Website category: university
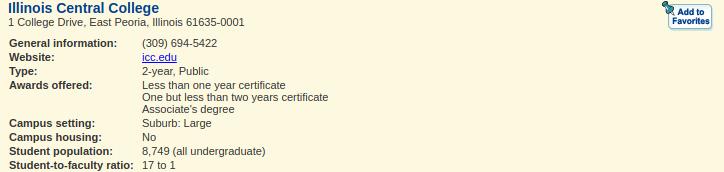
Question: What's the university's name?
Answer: Illinois Central College

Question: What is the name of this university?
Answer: Illinois Central College

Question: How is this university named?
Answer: Illinois Central College

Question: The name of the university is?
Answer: Illinois Central College

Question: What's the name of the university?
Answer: Illinois Central College

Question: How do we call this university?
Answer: Illinois Central College

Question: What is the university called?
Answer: Illinois Central College

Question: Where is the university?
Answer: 1 College Drive, East Peoria, Illinois 61635-0001

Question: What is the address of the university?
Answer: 1 College Drive, East Peoria, Illinois 61635-0001

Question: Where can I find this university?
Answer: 1 College Drive, East Peoria, Illinois 61635-0001

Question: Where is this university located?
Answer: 1 College Drive, East Peoria, Illinois 61635-0001

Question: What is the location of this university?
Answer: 1 College Drive, East Peoria, Illinois 61635-0001

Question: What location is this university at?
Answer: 1 College Drive, East Peoria, Illinois 61635-0001

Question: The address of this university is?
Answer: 1 College Drive, East Peoria, Illinois 61635-0001

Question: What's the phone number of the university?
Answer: (309) 694-5422

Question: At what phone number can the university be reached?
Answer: (309) 694-5422

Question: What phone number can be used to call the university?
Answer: (309) 694-5422

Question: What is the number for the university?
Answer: (309) 694-5422

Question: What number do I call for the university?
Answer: (309) 694-5422

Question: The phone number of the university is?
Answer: (309) 694-5422

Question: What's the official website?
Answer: icc.edu

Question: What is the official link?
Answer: icc.edu

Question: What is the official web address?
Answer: icc.edu

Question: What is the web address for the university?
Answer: icc.edu

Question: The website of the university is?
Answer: icc.edu

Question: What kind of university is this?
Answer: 2-year, Public

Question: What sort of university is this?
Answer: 2-year, Public

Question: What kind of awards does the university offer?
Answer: Less than one year certificate One but less than two years certificate Associate's degree

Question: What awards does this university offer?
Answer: Less than one year certificate One but less than two years certificate Associate's degree

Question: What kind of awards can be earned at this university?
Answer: Less than one year certificate One but less than two years certificate Associate's degree

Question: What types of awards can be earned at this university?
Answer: Less than one year certificate One but less than two years certificate Associate's degree

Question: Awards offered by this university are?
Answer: Less than one year certificate One but less than two years certificate Associate's degree

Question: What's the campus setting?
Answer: Suburb: Large

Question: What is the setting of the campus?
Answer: Suburb: Large

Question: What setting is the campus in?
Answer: Suburb: Large

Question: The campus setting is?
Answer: Suburb: Large

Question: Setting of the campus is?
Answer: Suburb: Large

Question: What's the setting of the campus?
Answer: Suburb: Large

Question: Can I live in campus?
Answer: No

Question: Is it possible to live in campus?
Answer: No

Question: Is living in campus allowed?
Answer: No

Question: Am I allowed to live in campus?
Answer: No

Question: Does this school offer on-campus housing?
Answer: No

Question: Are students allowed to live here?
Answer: No

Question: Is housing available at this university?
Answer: No

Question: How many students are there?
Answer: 8,749 (all undergraduate)

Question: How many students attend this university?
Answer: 8,749 (all undergraduate)

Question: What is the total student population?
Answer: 8,749 (all undergraduate)

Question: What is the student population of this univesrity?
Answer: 8,749 (all undergraduate)

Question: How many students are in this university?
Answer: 8,749 (all undergraduate)

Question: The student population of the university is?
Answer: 8,749 (all undergraduate)

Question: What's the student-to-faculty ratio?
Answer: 17 to 1

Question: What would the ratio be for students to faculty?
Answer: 17 to 1

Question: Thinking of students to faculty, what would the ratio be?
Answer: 17 to 1

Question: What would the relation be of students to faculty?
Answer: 17 to 1

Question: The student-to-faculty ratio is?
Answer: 17 to 1

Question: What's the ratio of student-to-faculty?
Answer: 17 to 1

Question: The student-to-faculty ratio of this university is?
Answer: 17 to 1